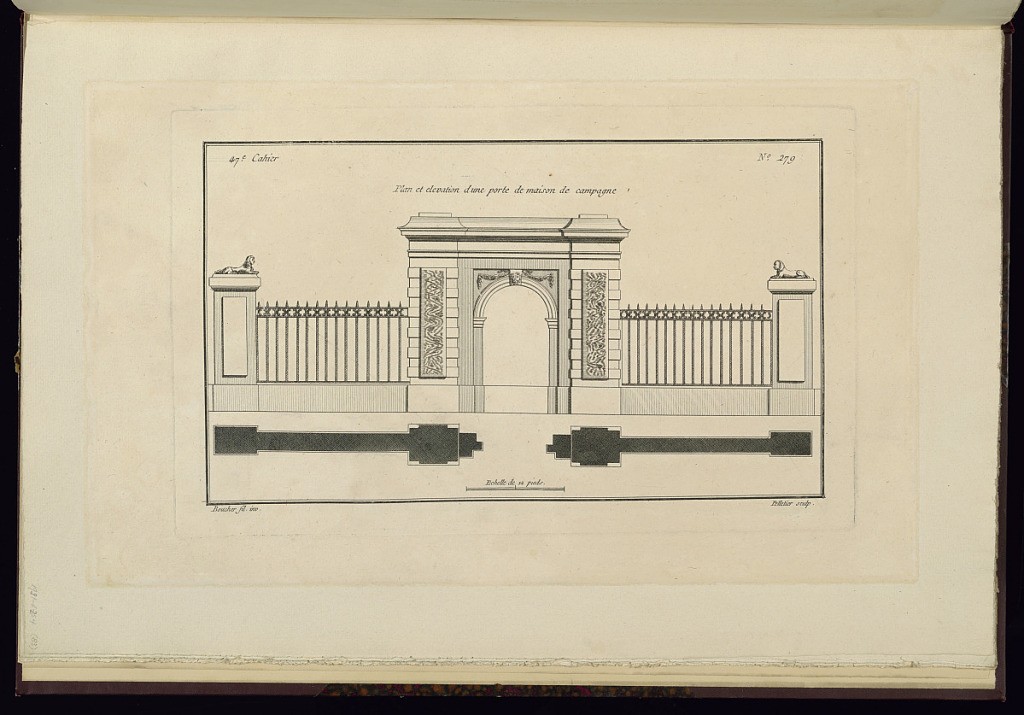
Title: Plan et elevation d'une porte de campagne
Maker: Juste-François Boucher, French, 1736 – 1782
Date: ca. 1775
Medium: Engraving on off white laid paper
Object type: Print
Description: Plan and elevation of a large entryway gate for a country house. The gateway is decorated with sphynxes on pillars, iron gates, and garland. The plate is signed.